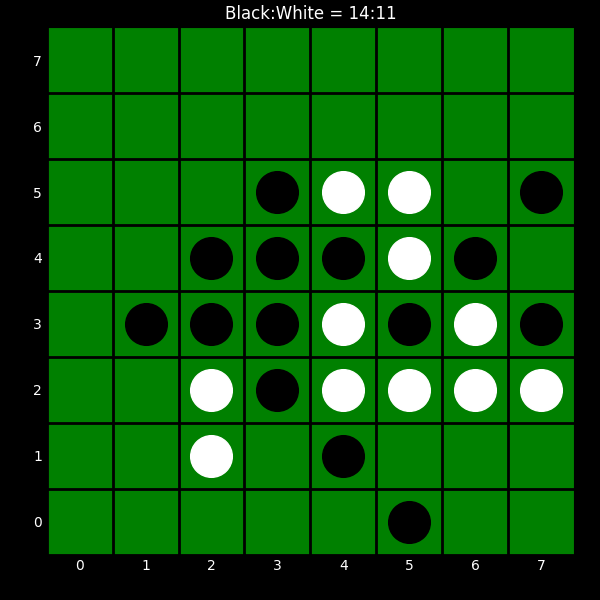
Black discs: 14
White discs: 11